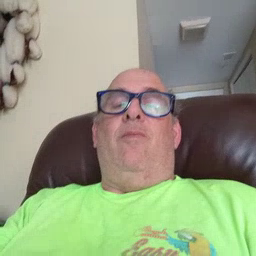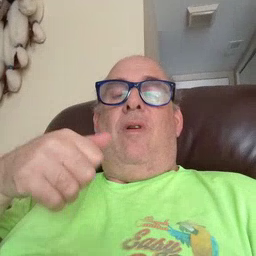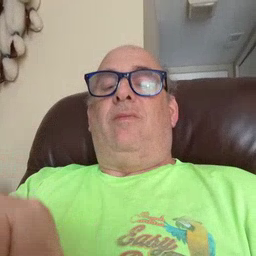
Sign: hide